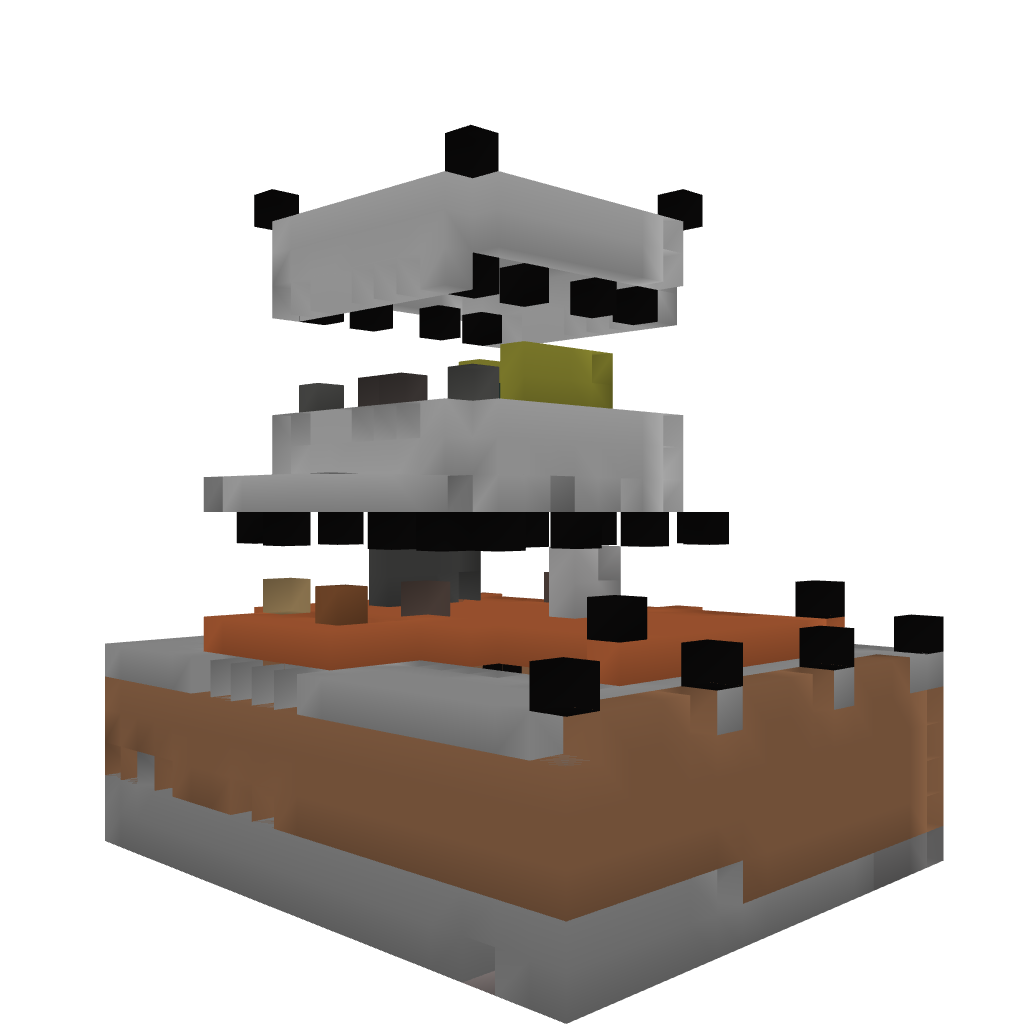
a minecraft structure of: Simple Modern Home